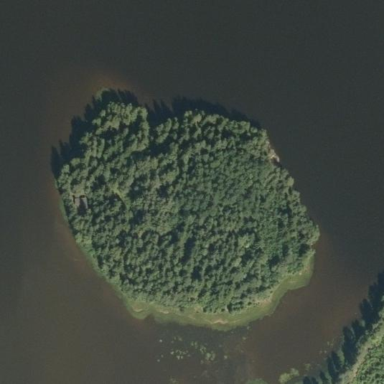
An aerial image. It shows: Island.